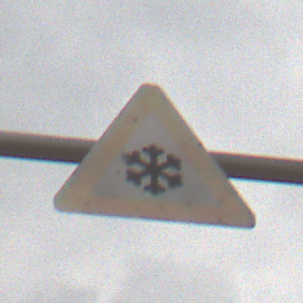
Verkehrszeichen: SchneeOderEisglaette
Umgebung: Outdoor, Nature
Tageszeit: MorningAfternoon
Wetter: Overcast
Licht: Natural
Jahreszeit: NotSpecified
Kontrast: LowContrast